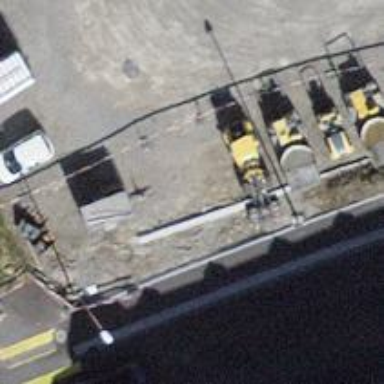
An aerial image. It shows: Bollard.